Field crop: maize
Growth stage: 2
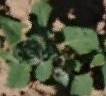
Species: chenopodium